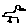
Label: bird